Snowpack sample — Loveland Pass, Silver Plume, Colorado, USA (2/11/26, 12:00 PM MST)
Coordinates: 39.663, -105.886
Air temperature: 35 °F
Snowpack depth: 82 cm
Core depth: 40 cm
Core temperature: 23 °F
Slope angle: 13°, slope face: 12°
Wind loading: high
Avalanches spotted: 1
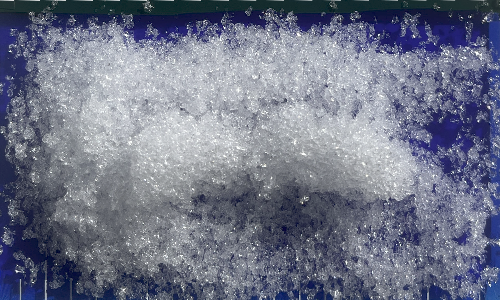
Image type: core
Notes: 1 small avalanche spotted on the north side of the bowl, lots of wind loading